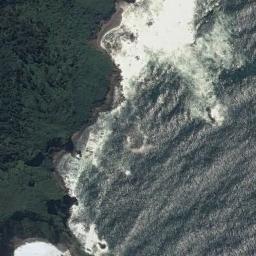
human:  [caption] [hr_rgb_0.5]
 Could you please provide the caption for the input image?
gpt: The green oceans and dark green tree .

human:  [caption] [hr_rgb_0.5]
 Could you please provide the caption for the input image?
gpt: The beach is an erosion scarp and dense green plants are on the beach .

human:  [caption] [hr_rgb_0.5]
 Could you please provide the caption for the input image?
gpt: The huge waves pound the thick forest .

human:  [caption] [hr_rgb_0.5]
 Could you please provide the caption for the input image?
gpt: There are people playing near the beach .

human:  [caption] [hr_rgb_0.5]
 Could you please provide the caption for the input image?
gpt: The grass is beside the beach .